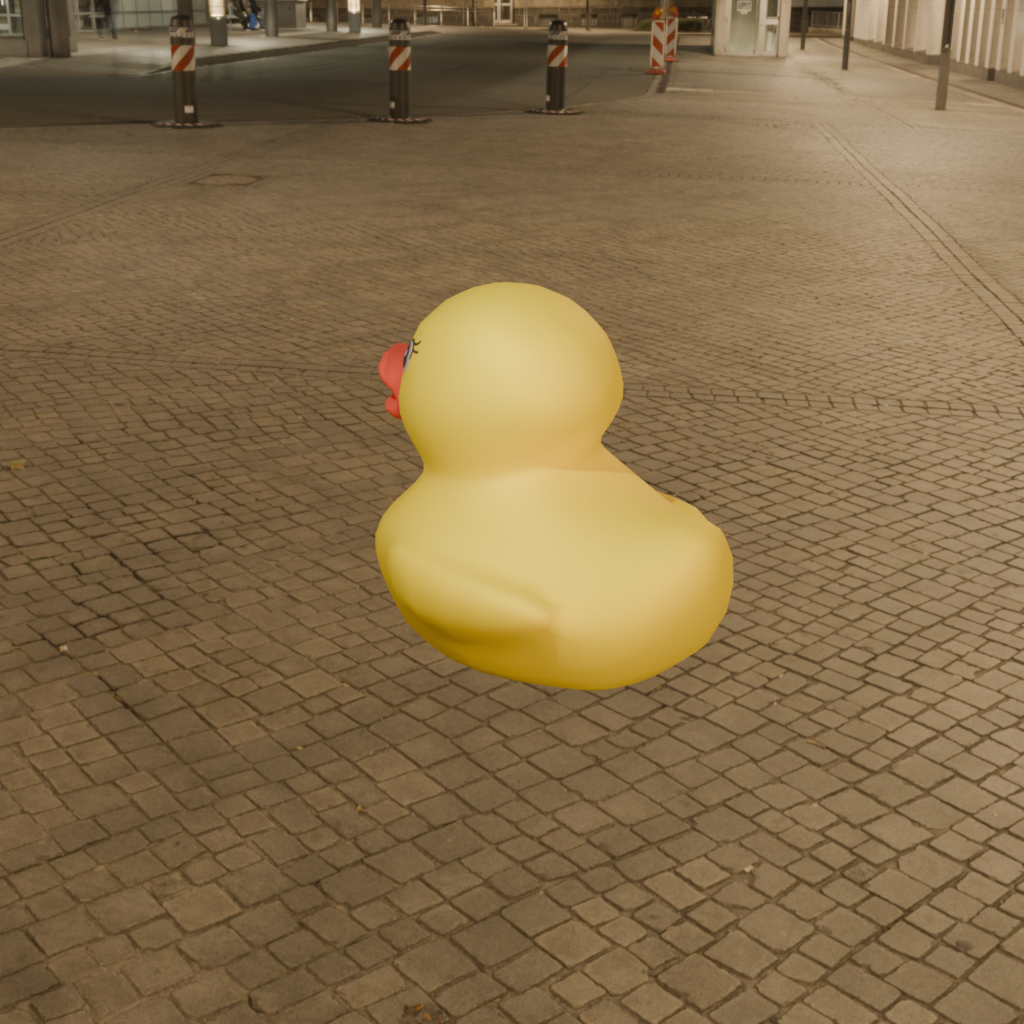
an image of a yellow rubber duck seen from <back_left> in a city square with illuminated trees at night.